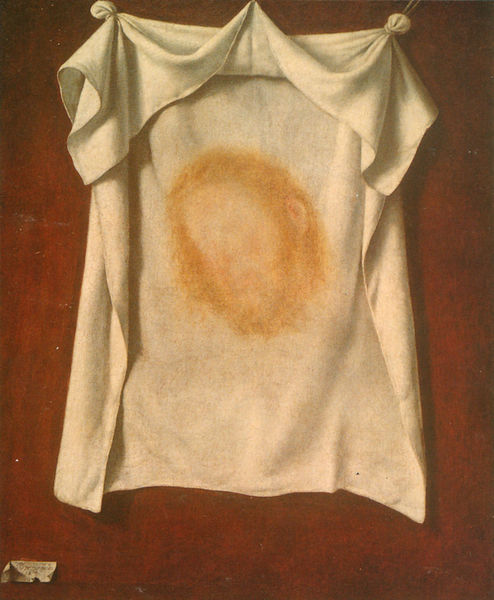
Titel: Schweißtuch der hl. Veronika
Künstler: Francisco de Zurbarán
Institution: Valladolid, Museo Nacional de Escultura
Schlagwörter: gemälde, kopf, mann, schatten, weiß, gelb, braun, ohr, rot, tuch, malerei, falten, gesicht, knoten, leinen, bild, signatur, gewand, haare, stoff, zart, stillleben, faden, abbild, schild, hängen, religion, brett, fleck, christus, jesus, jesus christus, schau, aufgehängt, heilig, veronika, abdruck, reliquie, sakral, christentum, dreckig, männergesicht, grabtuch, schweisstuch